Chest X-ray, PA view. Patient: 70 years old, sex M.
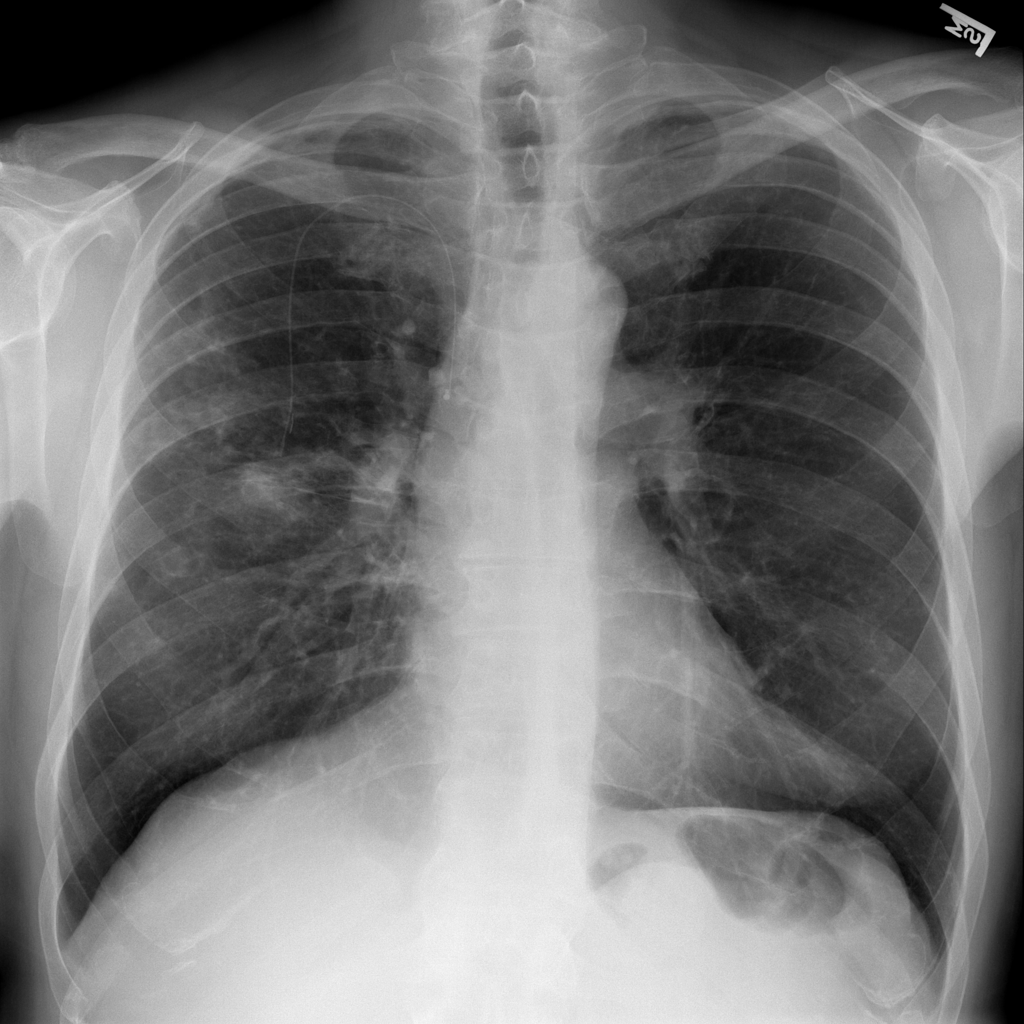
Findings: No Finding